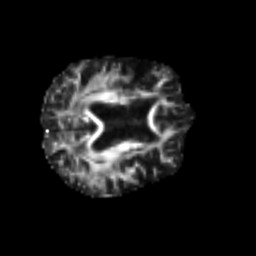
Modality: FA
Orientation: axial
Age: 76
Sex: female
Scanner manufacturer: siemens
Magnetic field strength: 3 T
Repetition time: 4.987 s
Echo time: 0.0792 s